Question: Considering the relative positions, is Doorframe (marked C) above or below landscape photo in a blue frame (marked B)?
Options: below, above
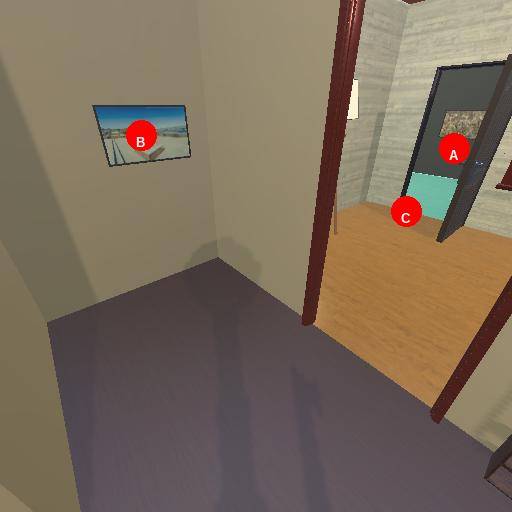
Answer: below